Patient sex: M
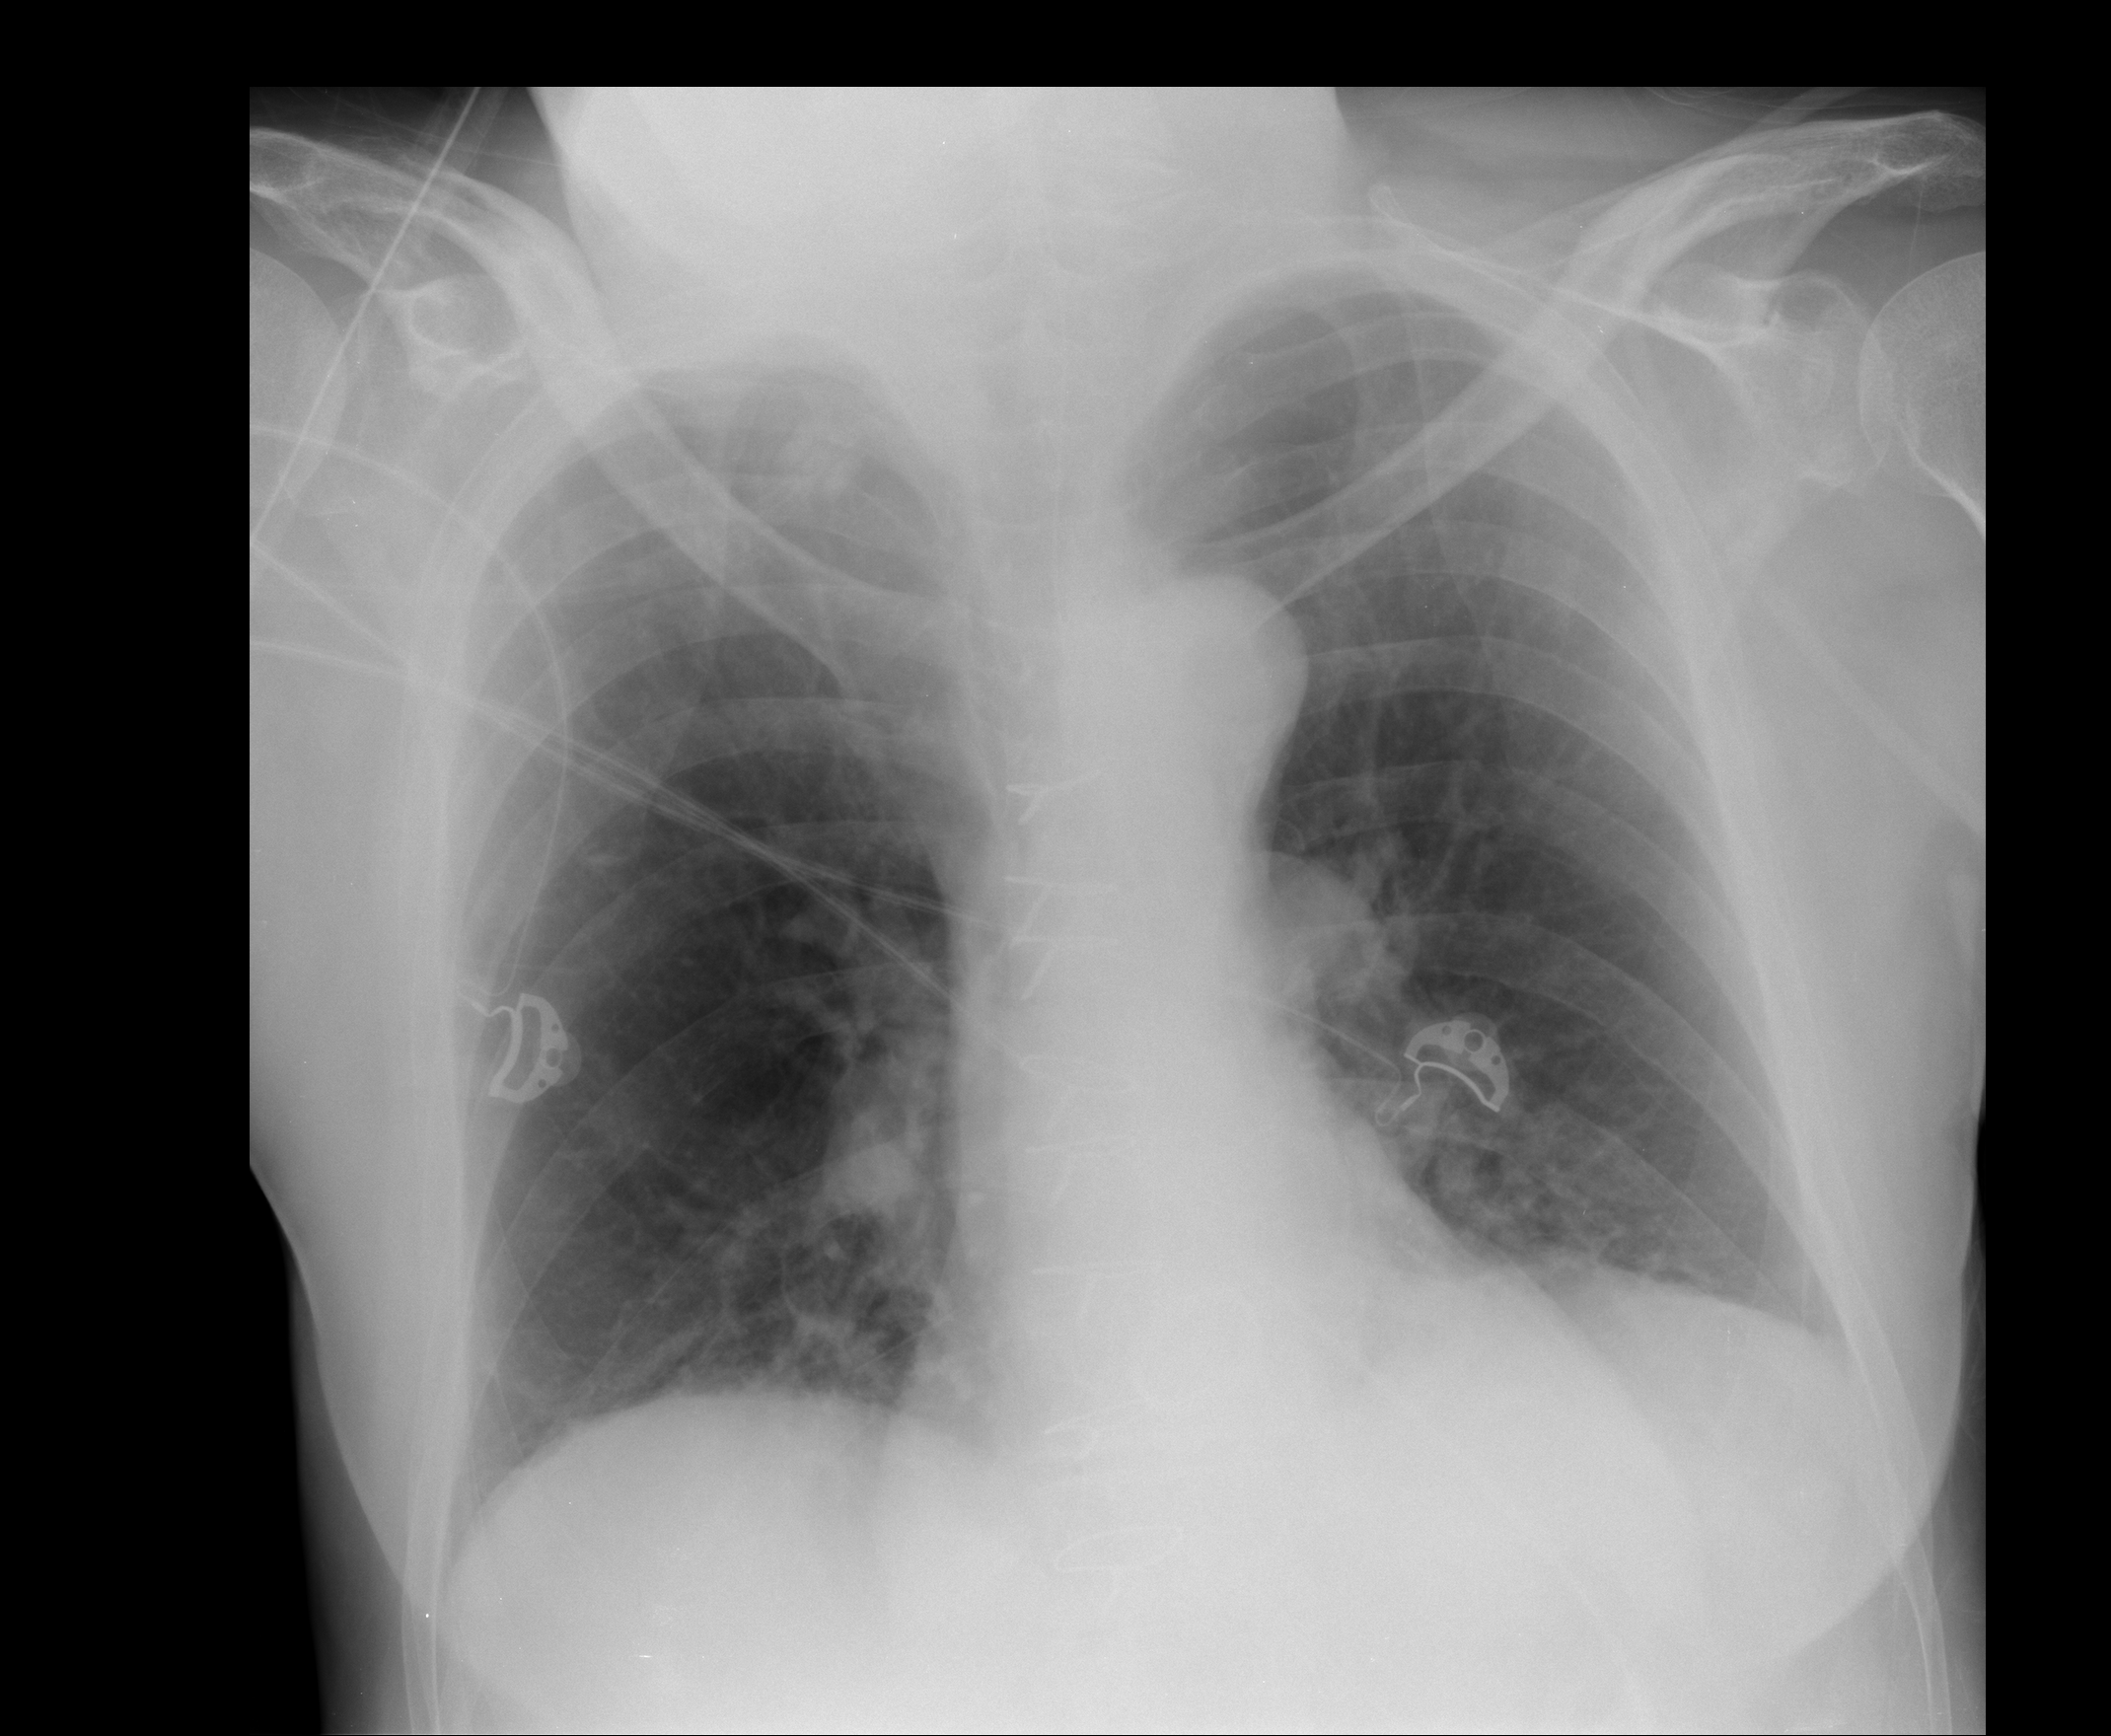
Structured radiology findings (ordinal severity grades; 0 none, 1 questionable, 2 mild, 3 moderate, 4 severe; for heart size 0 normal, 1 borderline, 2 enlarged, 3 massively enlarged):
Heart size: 0
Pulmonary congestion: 0
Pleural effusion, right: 0
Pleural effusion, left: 0
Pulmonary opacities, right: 0
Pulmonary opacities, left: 0
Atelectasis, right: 0
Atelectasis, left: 2